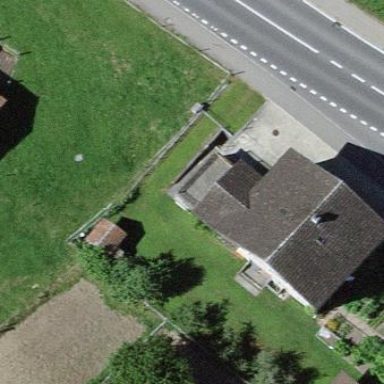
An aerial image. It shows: Detached building.